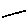
Label: line